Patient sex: M
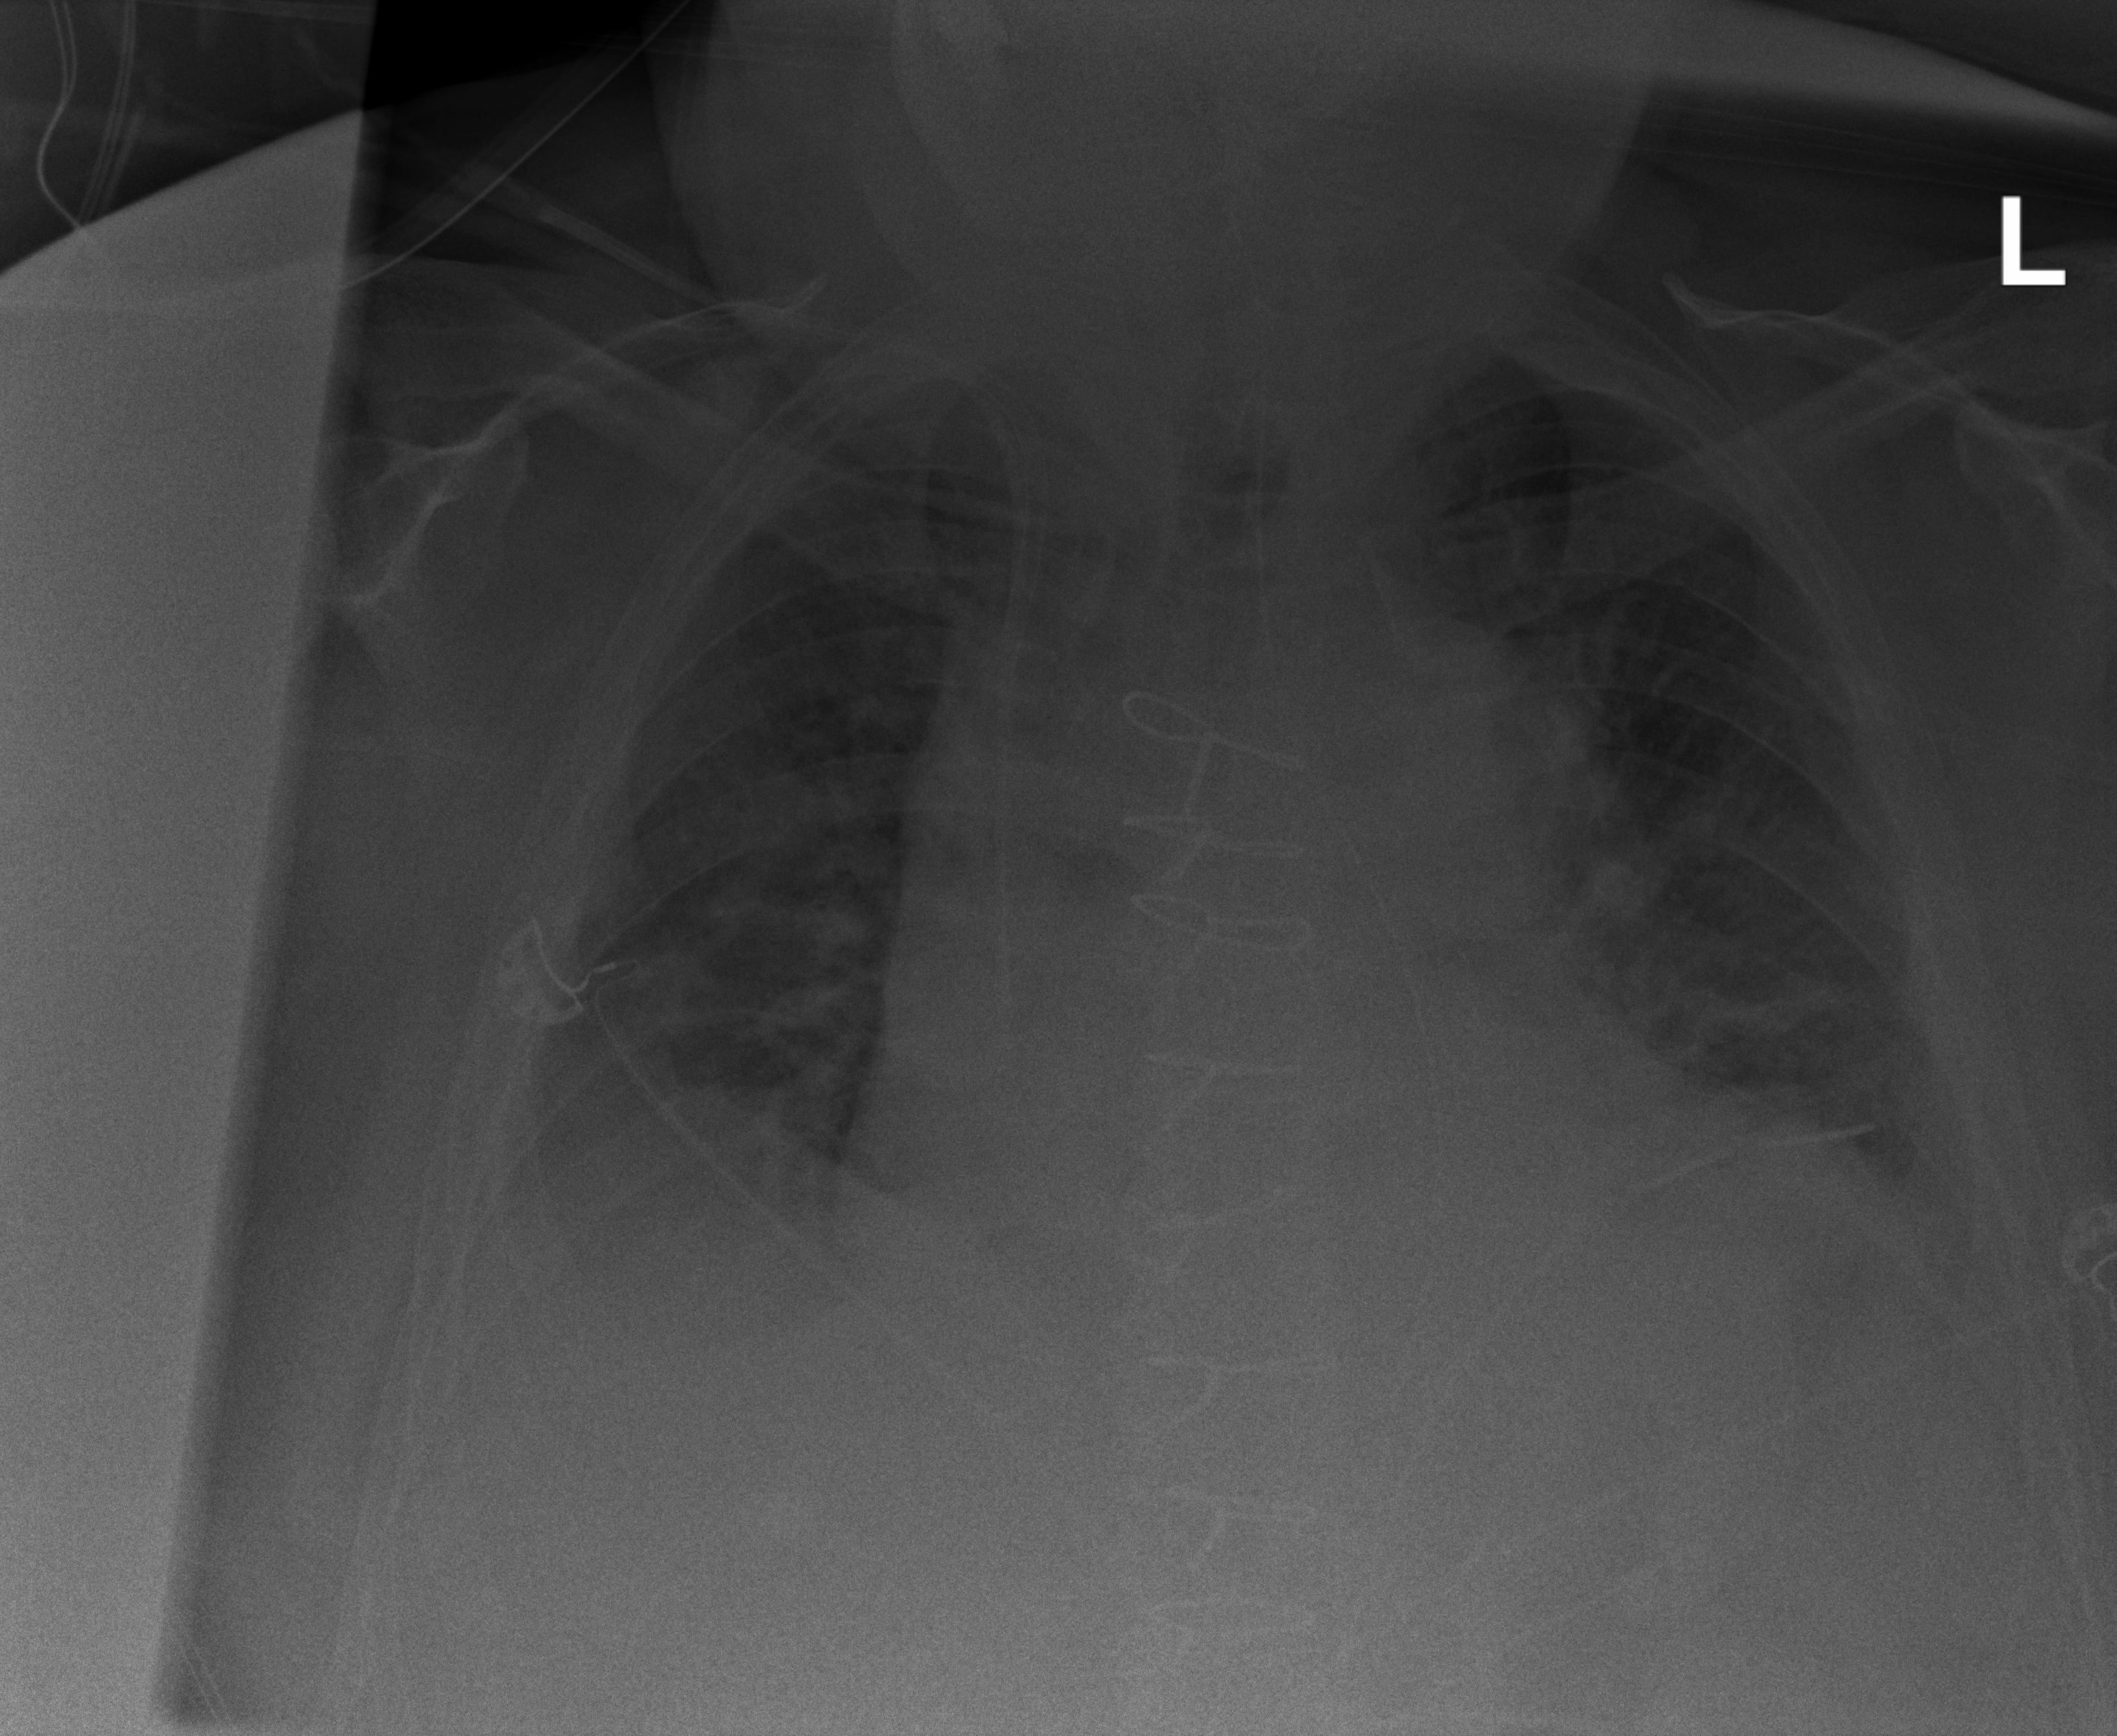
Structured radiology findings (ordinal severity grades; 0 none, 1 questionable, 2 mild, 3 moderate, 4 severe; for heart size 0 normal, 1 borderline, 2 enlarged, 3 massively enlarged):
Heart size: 2
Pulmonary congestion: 2
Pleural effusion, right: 3
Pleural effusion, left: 3
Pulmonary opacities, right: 0
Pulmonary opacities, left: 0
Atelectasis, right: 2
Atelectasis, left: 2